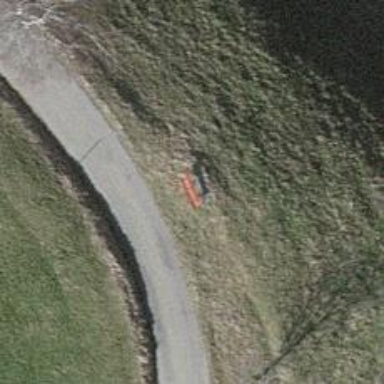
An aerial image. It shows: Red bench.